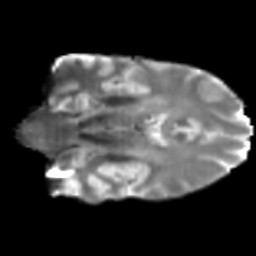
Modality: T2w
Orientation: coronal
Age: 46
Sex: male
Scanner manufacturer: siemens
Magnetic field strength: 3 T
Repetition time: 5 s
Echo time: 0.092 s